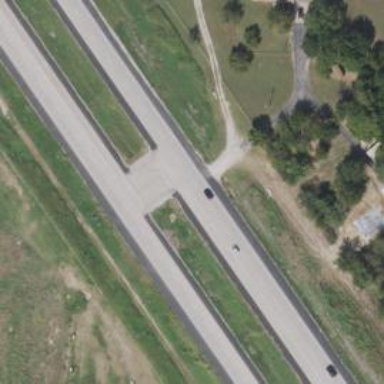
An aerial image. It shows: Trunk link highway.